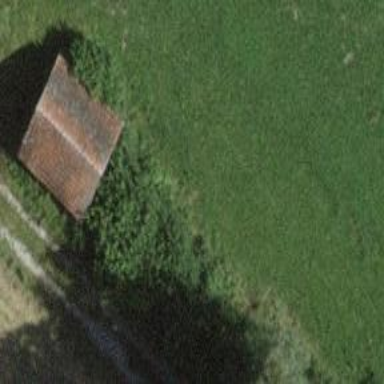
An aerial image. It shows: Isolated dwelling in the countryside.